Question: I'm trying to trigger a modal from inside a child component but am getting the following error.
'Too many re-renders error'

My code for the parent and child component are below:
'''
import React from 'react'
import { Row } from 'react-bootstrap'
import { PersonalDetails } from './personalDetails'
import { EmailVerification } from './emailVerification'
import { Form } from './form'
import { FAQs } from './faq'
import { LeftCol, RightCol } from './styles'
import { Modal, Button } from 'react-bootstrap'
const OnboardPage = props => {
const [show, setShow] = React.useState(false);
const handleShow = (showValue) => setShow(showValue);
return (
<Row>
<LeftCol md={8}>
<PersonalDetails parentShowFn={handleShow}/>
<Form />
</LeftCol>
<RightCol md={4}>
<EmailVerification />
<FAQs />
</RightCol>
<Modal show={show} onHide={handleShow(false)}>
<Modal.Header closeButton>
<Modal.Title>Modal heading</Modal.Title>
</Modal.Header>
<Modal.Body>Woohoo, you're reading this text in a modal!</Modal.Body>
<Modal.Footer>
<Button variant="secondary" onClick={handleShow(false)}>
Close
</Button>
<Button variant="primary" onClick={handleShow(false)}>
Save Changes
</Button>
</Modal.Footer>
</Modal>
</Row>
)
}
export default OnboardPage
'''
'''
import React from 'react'
import { colors } from '../../../../res'
import { TitleText, CommonText, SubHeadingText } from '../../../commons/freelancer/texts'
import { Container, TitleRow, DetailsRow, DetailsItem, EditBtn } from './personalDetailsStyles'
import { Modal, Button } from 'react-bootstrap'
// import EditDetailsModal from './EditDetailsModal'
const PersonalDetails = ({parentShowFn}) => {
return (
<Container>
<TitleRow>
<TitleText>Personal Details</TitleText>
<EditBtn onClick={() => parentShowFn(true)}>Edit</EditBtn>
</TitleRow>
</Container>
)
}
export default PersonalDetails
'''
I think it might be because some render function is getting called infinitely but I can't seem to fix the error.
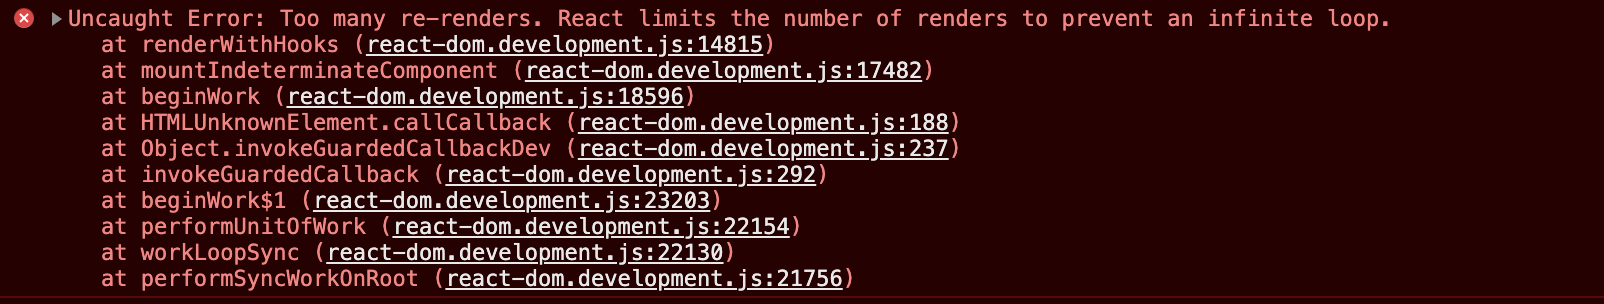
Answer: Problem is in 'Onboard.js', pass the function in React component like '()=>handleShow(false)' or 'handleShow', because function was not bind on particular event, it was getting called each time on render, It should be like this
'''
import React from 'react'
import { Row } from 'react-bootstrap'
import { PersonalDetails } from './personalDetails'
import { EmailVerification } from './emailVerification'
import { Form } from './form'
import { FAQs } from './faq'
import { LeftCol, RightCol } from './styles'
import { Modal, Button } from 'react-bootstrap'
const OnboardPage = props => {
const [show, setShow] = React.useState(false);
const handleShow = (showValue) => setShow(showValue);
return (
<Row>
<LeftCol md={8}>
<PersonalDetails parentShowFn={handleShow}/>
<Form />
</LeftCol>
<RightCol md={4}>
<EmailVerification />
<FAQs />
</RightCol>
<Modal show={show} onHide={()=>handleShow(false)}>
{/* It was getting called again and again and throwing limit error*/}
<Modal.Header closeButton>
<Modal.Title>Modal heading</Modal.Title>
</Modal.Header>
<Modal.Body>Woohoo, you're reading this text in a modal!</Modal.Body>
<Modal.Footer>
<Button variant="secondary" onClick={()=>handleShow(false)}>
Close
</Button>
<Button variant="primary" onClick={()=>handleShow(false)}>
Save Changes
</Button>
</Modal.Footer>
</Modal>
</Row>
)
}
export default OnboardPage
'''